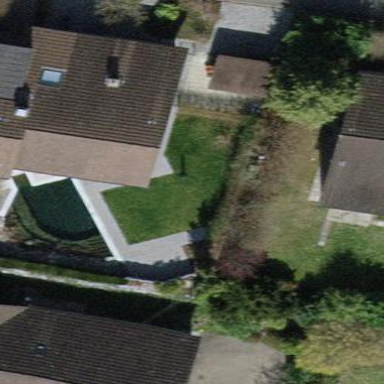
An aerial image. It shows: Semi-detached house with gabled roof.